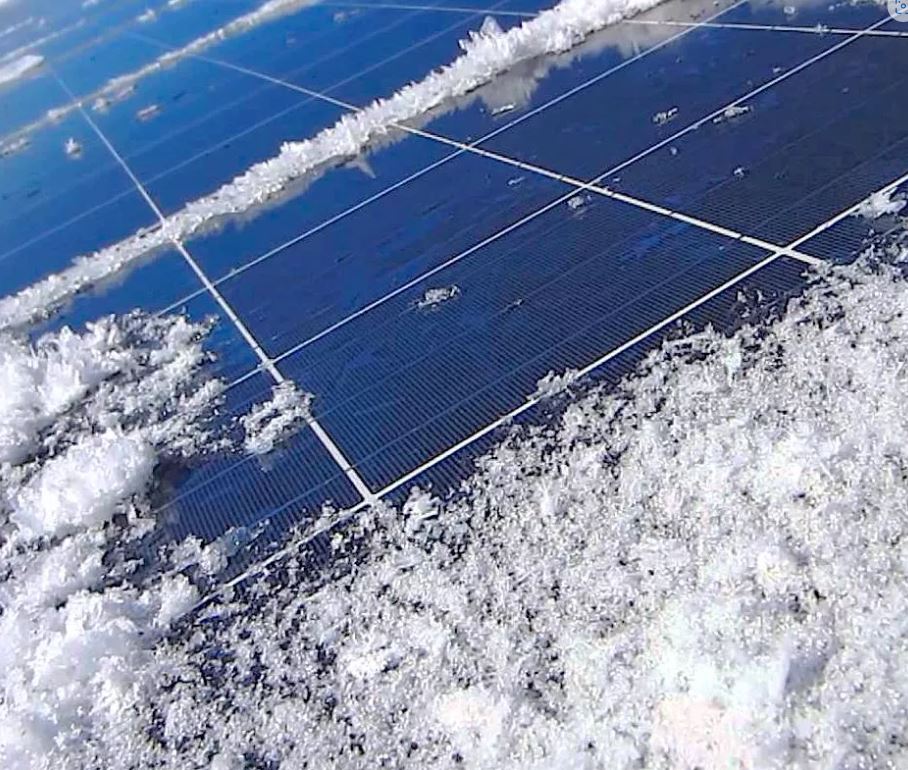
Label: Snow-Covered